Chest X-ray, AP view. Patient: 32 years old, sex F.
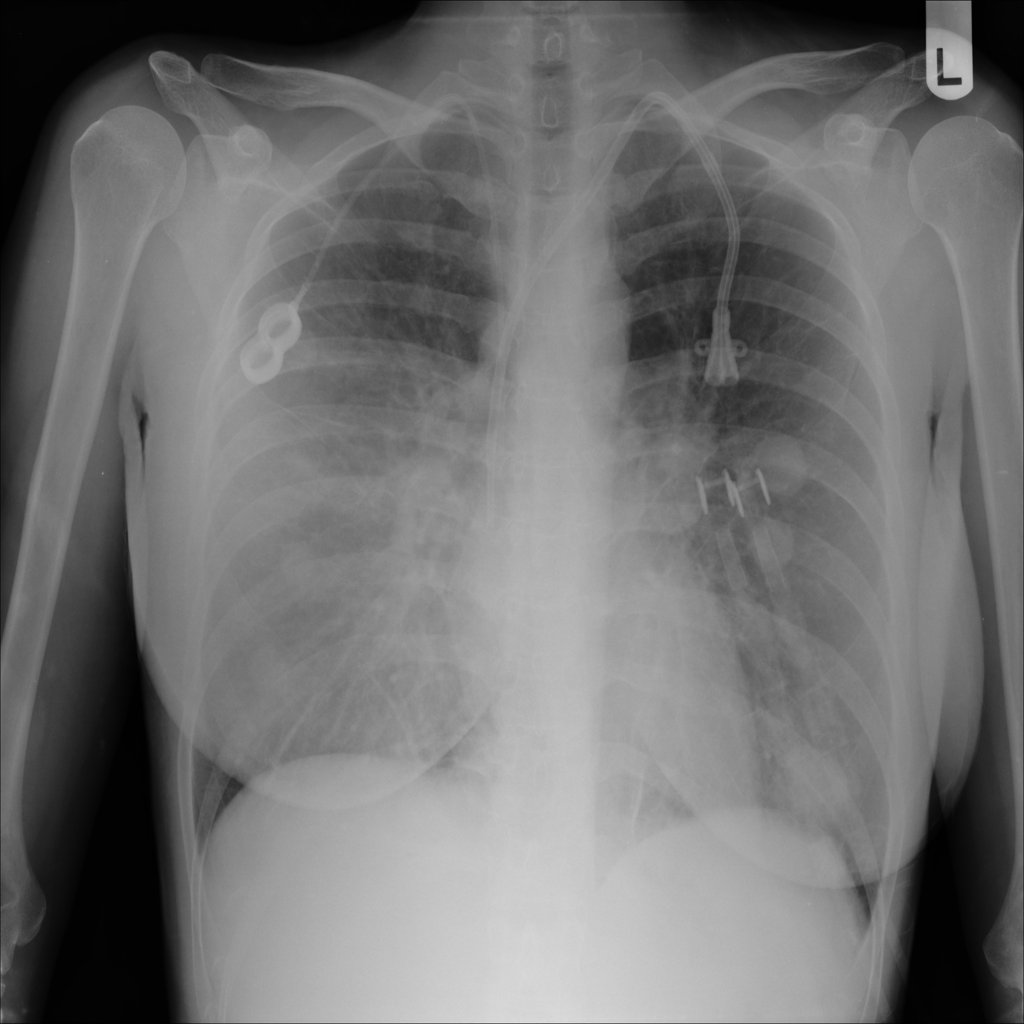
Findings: Nodule